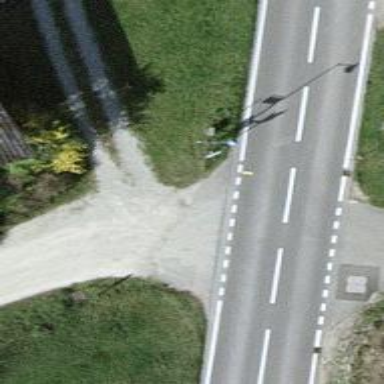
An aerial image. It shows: Bus stop along the road.